Question: I'm using Netbeans to develop a GUI program, and when I try to click the exception
'''
at java.awt.EventDispatchThread.run(EventDispatchThread.java:91)
'''
instead of the source code I get the message :
'''
Class "EventDispatchThread" not found in classpath
'''
I get the same error when I try it with 'javax.swing' classes. I have no problem seeing other classes like 'System' for example.
Below is a screenshot of my Netbeans Java Plattforms window.

Details of my netbeans installation :
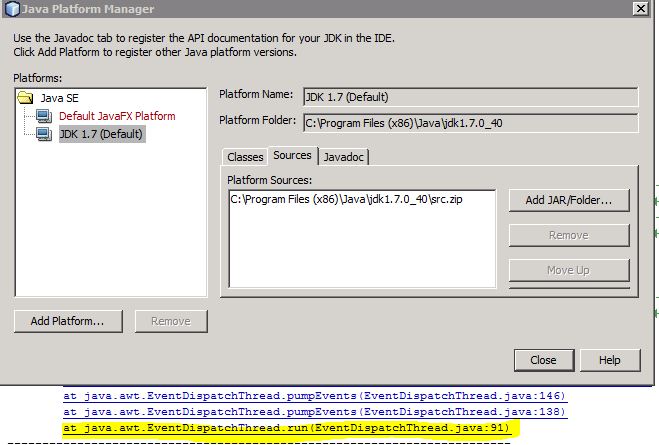
Answer: The error somehow 'resolved' itself. I'm not sure why or how.